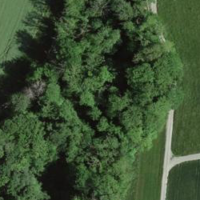
EUNIS habitat code: 41
Species observed at this site:
Alopecurus pratensis